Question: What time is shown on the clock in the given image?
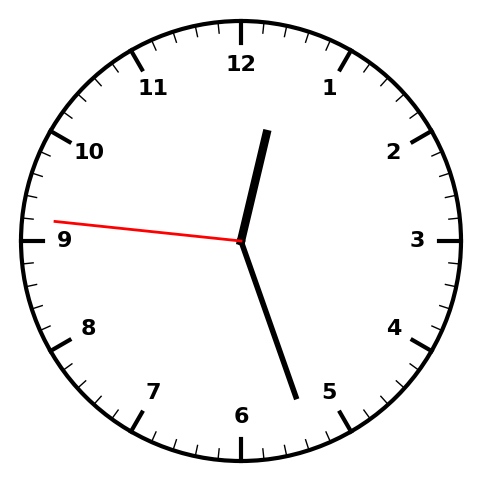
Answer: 12:26:46